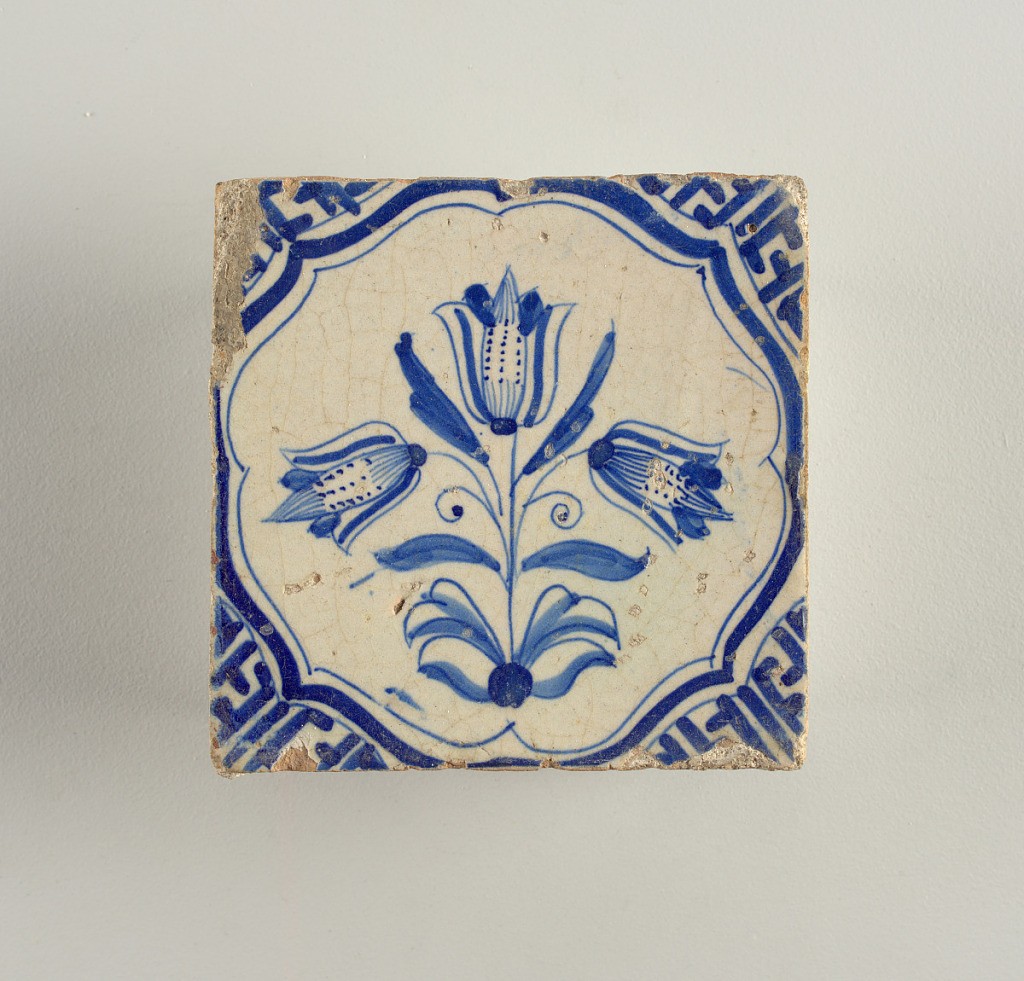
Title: Wall tile
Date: early 17th century
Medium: Tin-enamelled earthenware
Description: Cobalt blue on white ground. Conventionalized plant design of three tulips on single leafy stem within a circular scrolled cartouche extending to edges. Fret ornament in corners.